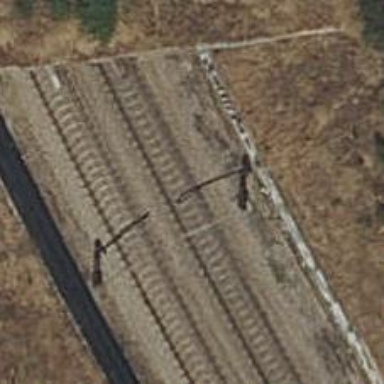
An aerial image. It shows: Railway tunnel with electrified contact lines.